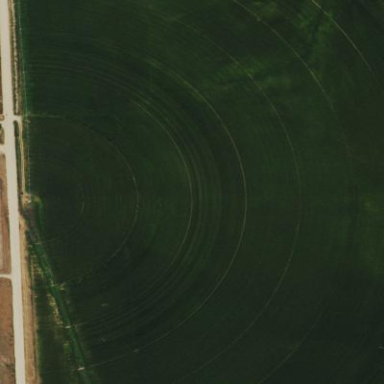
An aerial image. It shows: Farmland with pivot irrigation system.